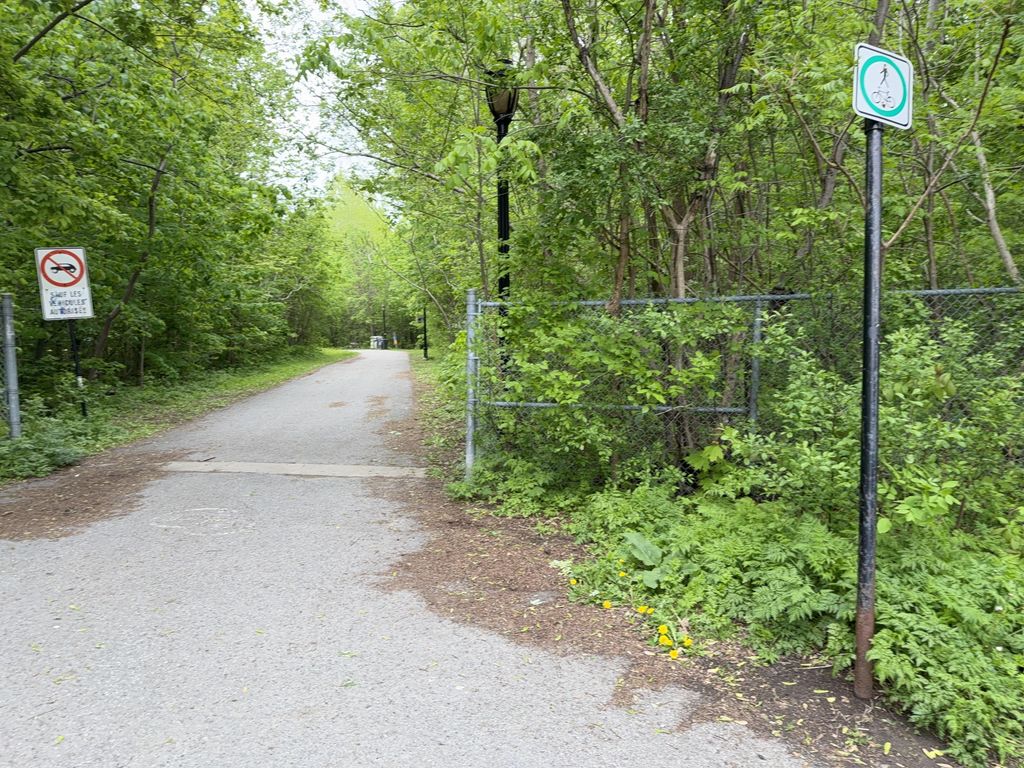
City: montreal